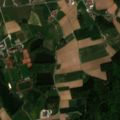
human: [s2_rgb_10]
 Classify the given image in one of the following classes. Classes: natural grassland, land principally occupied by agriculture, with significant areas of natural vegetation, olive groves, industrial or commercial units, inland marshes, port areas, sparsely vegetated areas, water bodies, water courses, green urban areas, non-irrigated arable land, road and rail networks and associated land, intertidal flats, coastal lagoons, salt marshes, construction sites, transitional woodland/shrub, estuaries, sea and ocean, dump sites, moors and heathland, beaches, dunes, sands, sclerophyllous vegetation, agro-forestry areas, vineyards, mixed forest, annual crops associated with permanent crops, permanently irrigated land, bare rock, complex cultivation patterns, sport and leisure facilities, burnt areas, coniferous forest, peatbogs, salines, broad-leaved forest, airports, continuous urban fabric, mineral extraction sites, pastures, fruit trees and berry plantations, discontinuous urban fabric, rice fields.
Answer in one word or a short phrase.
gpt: sport and leisure facilities, non-irrigated arable land, complex cultivation patterns, broad-leaved forest